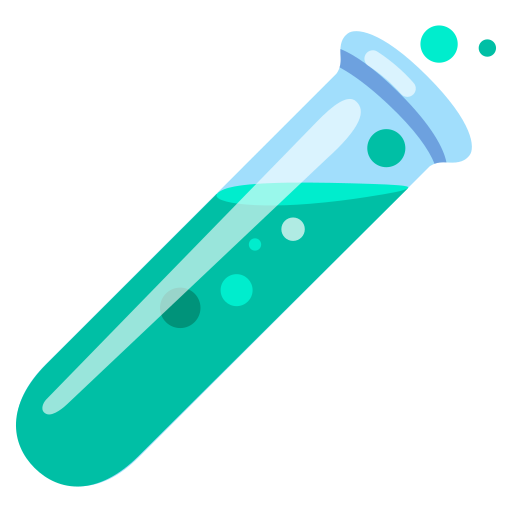
Emoji: 🧪